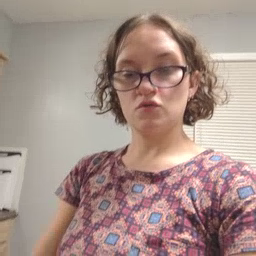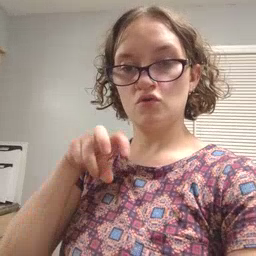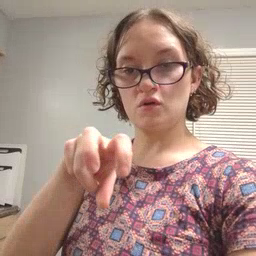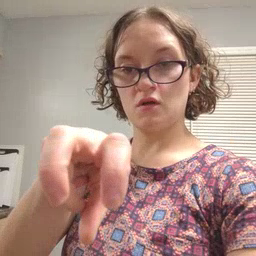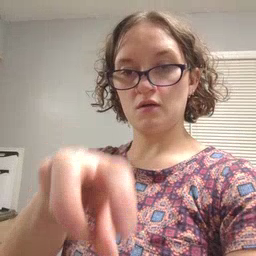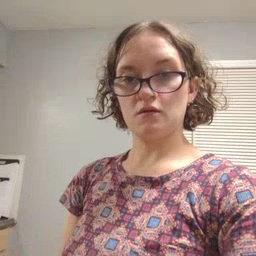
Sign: ride